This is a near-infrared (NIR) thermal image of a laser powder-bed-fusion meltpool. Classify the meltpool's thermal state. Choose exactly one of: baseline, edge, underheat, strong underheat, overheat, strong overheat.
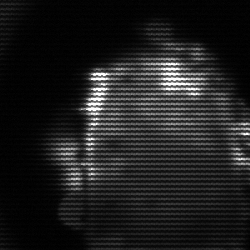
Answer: baseline